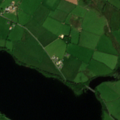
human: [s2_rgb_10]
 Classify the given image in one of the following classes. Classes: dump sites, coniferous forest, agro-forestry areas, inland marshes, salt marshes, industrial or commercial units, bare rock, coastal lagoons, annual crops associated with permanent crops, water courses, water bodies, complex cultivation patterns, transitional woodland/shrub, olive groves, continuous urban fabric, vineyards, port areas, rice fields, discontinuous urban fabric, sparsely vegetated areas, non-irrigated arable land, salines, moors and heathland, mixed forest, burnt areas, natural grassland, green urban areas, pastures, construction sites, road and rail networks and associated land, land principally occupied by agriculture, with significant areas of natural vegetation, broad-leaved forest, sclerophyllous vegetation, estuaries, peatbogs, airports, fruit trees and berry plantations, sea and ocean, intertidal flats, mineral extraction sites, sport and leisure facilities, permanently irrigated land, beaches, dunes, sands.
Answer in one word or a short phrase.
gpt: pastures, water bodies